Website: home-depot
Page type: store-pickup
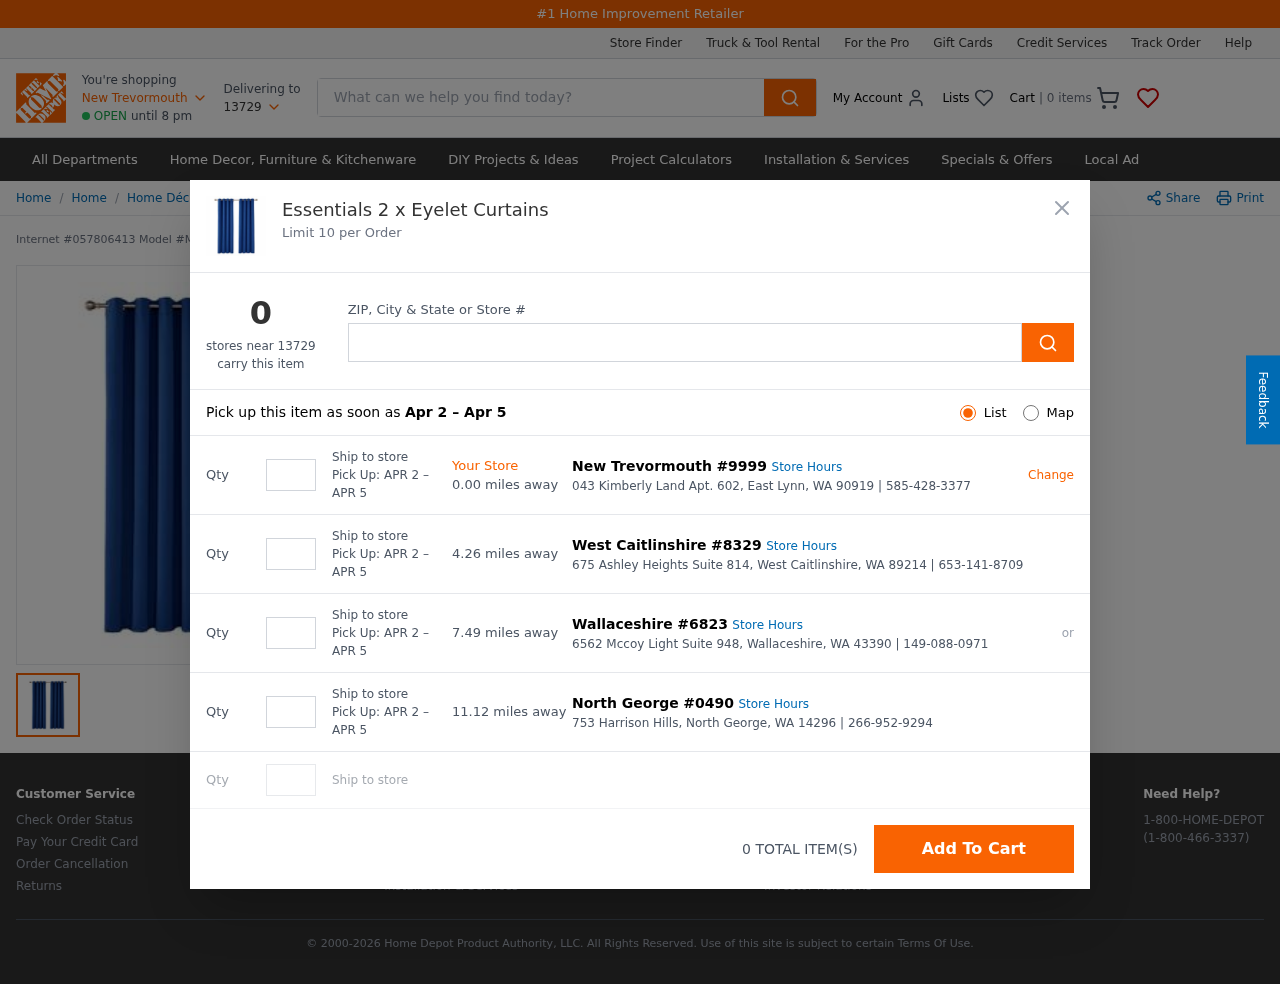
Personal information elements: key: PII_CITY
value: New Trevormouth
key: PII_LOCATION1_CITY_STATE_ZIP
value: East Lynn, WA 90919
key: PII_LOCATION1_STREET
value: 043 Kimberly Land Apt. 602
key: PII_LOCATION2_CITY
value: West Caitlinshire
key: PII_LOCATION2_CITY_STATE_ZIP
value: West Caitlinshire, WA 89214
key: PII_LOCATION2_STREET
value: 675 Ashley Heights Suite 814
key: PII_LOCATION3_CITY
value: Wallaceshire
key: PII_LOCATION3_CITY_STATE_ZIP
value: Wallaceshire, WA 43390
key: PII_LOCATION3_STREET
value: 6562 Mccoy Light Suite 948
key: PII_LOCATION4_CITY
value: North George
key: PII_LOCATION4_CITY_STATE_ZIP
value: North George, WA 14296
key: PII_LOCATION4_STREET
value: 753 Harrison Hills
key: PII_POSTCODE
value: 13729
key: PII_POSTCODE2
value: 70500
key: PII_LOCATION1_PHONE
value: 585-428-3377
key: PII_LOCATION2_PHONE
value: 653-141-8709
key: PII_LOCATION3_PHONE
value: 149-088-0971
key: PII_LOCATION4_PHONE
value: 266-952-9294
Product elements: key: PRODUCT1_BREADCRUMB
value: Home
Home Décor
Window Treatments
Curtains
Eyelet Curtains
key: PRODUCT1_NAME
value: Essentials 2 x Eyelet Curtains
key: PRODUCT_INTERNET_NUMBER
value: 057806413
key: PRODUCT_MODEL_NUMBER
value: MW_OHW996571
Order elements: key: ORDER_NUM_ITEMS
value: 0
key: ORDER_PICKUP_DATE_RANGE
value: APR 2 – APR 5
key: ORDER_PICKUP_DATE_RANGE
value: Apr 2 – Apr 5
Search elements: key: HEADER_SEARCH
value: What can we help you find today?
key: SEARCH_STORE_LOCATION
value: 70500
Other elements: key: STORE1_DISTANCE
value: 0.00
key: STORE1_NUMBER
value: #9999
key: STORE2_DISTANCE
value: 4.26
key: STORE2_NUMBER
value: #8329
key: STORE3_DISTANCE
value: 7.49
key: STORE3_NUMBER
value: #6823
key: STORE4_DISTANCE
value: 11.12
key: STORE4_NUMBER
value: #0490